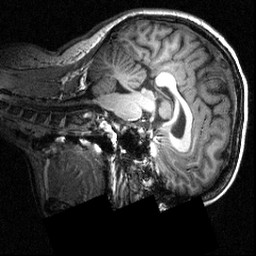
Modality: T1w
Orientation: sagittal
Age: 24
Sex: female
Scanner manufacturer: siemens
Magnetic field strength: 3.951 T
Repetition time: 1.5 s
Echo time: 0.00335 s